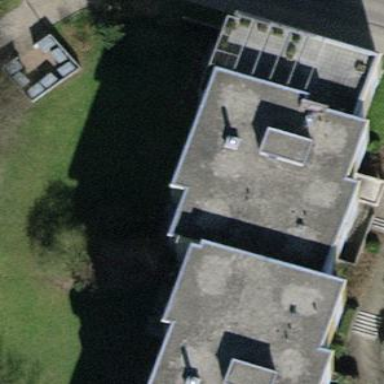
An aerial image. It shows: Residential building.